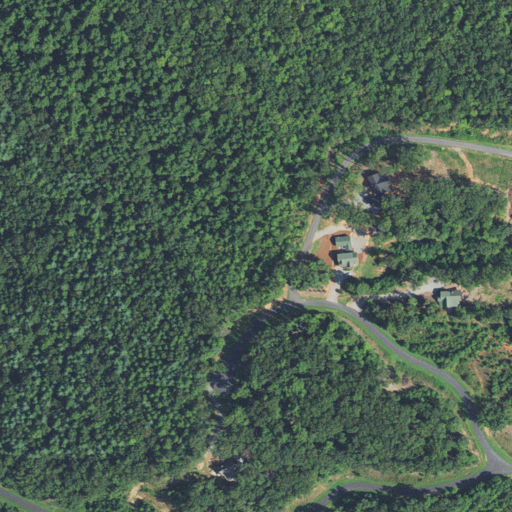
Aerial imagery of mountain in North Carolina named Coal Pit Mountain containing deciduous forest, mixed forest, grassland, evergreen forest, and shrub